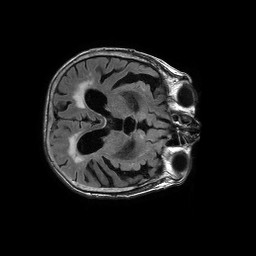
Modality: FLAIR
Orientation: axial
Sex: female
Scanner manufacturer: philips
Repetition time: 11 s
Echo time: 0.125 s